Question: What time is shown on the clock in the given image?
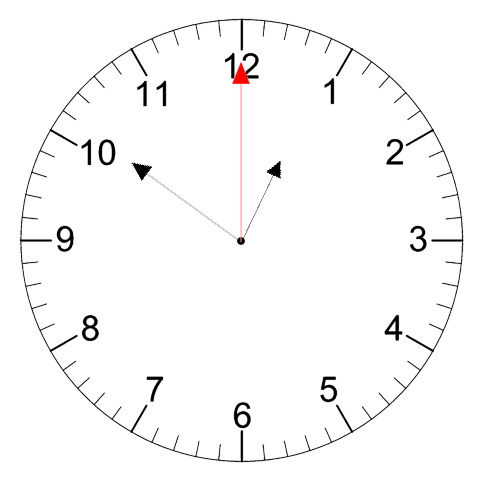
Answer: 12:51:00